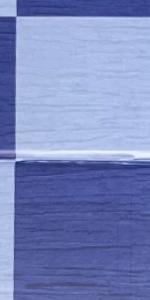
Label: Empty